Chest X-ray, PA view. Patient: 36 years old, sex M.
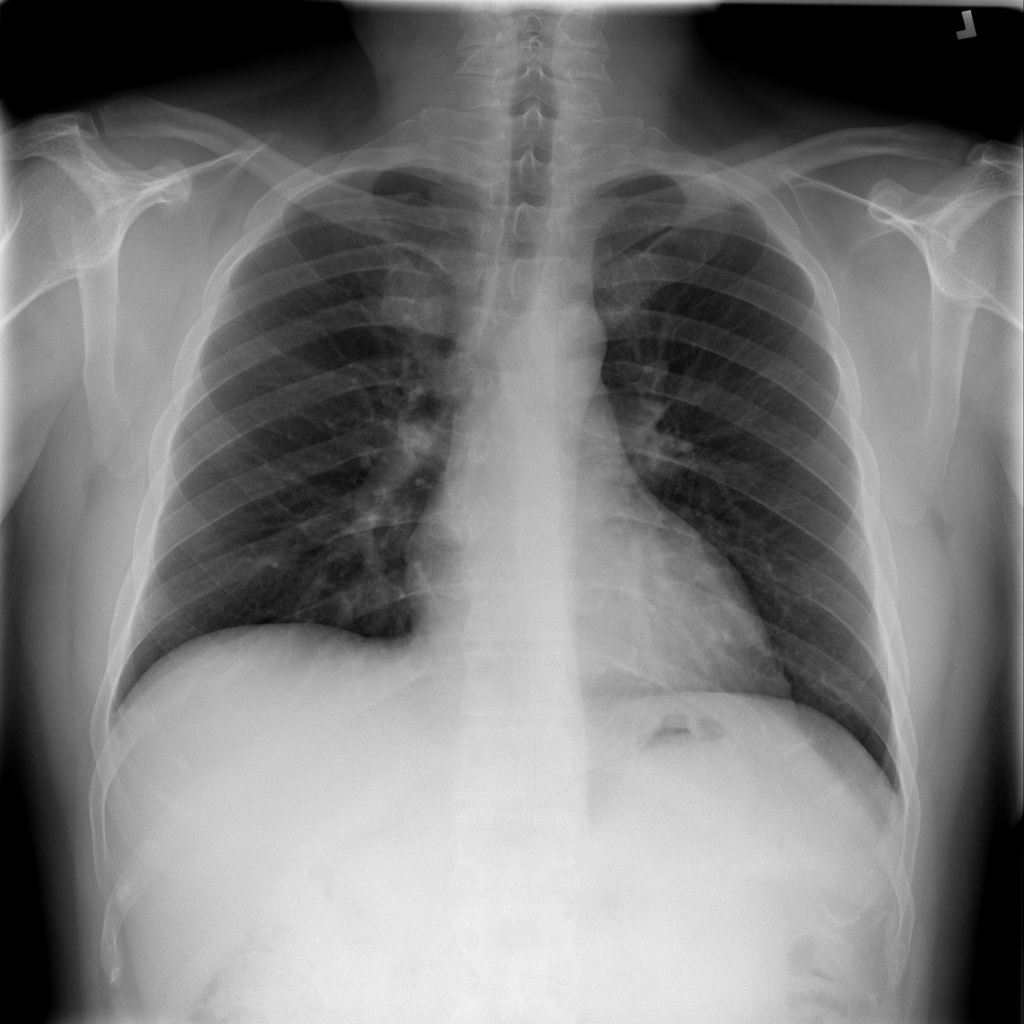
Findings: No Finding